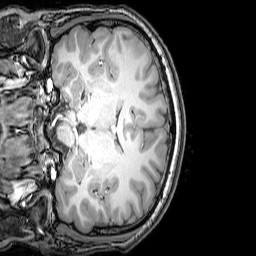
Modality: T1w
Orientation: coronal
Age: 21
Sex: male
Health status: healthy
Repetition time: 0.081 s
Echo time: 0.037 s